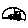
Label: car